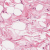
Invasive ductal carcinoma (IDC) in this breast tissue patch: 0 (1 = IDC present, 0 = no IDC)